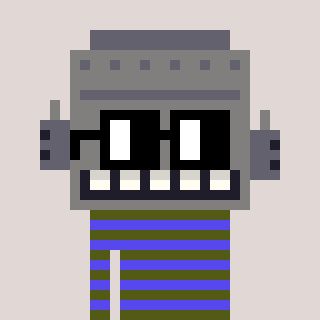
a pixel art character with square black glasses, a robot-shaped head and a computerblue-colored body on a warm background